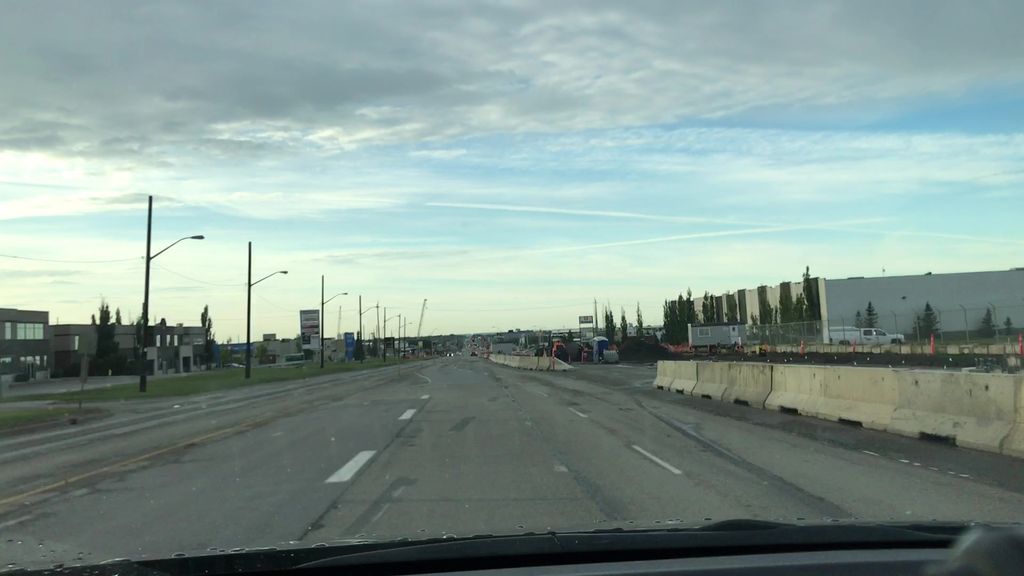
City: edmonton